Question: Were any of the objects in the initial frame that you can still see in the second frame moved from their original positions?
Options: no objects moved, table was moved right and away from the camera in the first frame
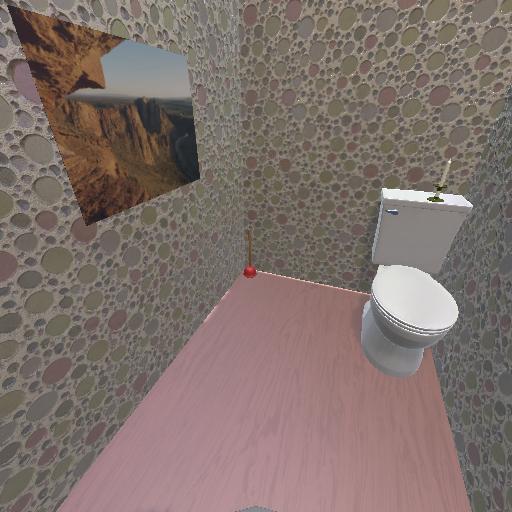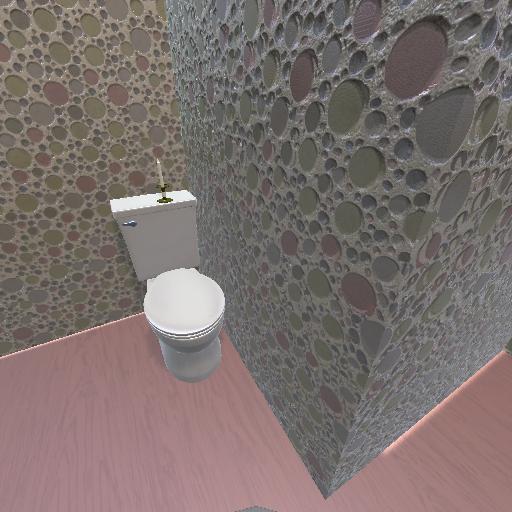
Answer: no objects moved